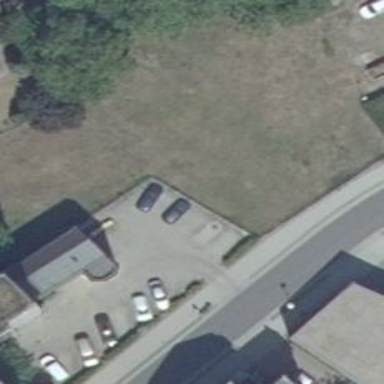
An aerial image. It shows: Parking area with paving stones.